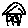
Label: house